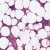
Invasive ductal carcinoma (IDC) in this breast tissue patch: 1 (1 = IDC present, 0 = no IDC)